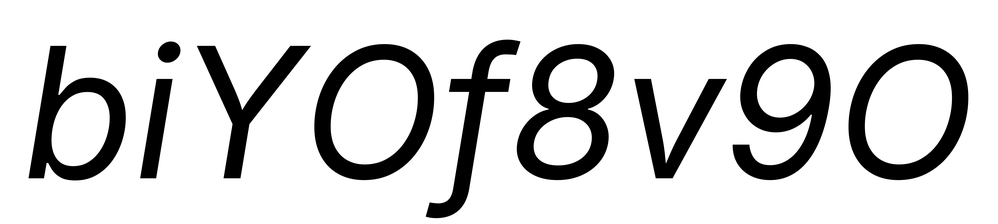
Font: Inter-Italic_Italic